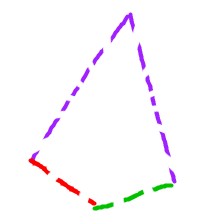
Shape: kite